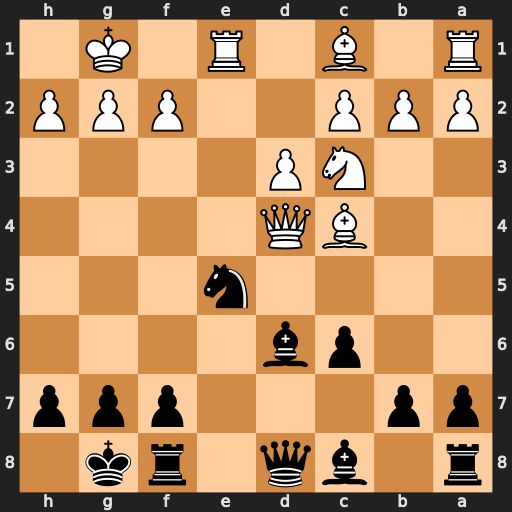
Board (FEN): r1bq1rk1/pp3ppp/2pb4/4n3/2BQ4/2NP4/PPP2PPP/R1B1R1K1
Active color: b
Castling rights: -
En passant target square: -
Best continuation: Nf3+ gxf3 Bxh2+ Kxh2 Qxd4